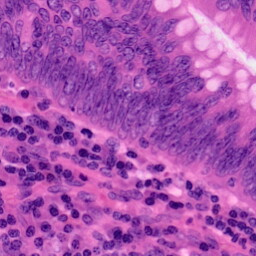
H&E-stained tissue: Colon